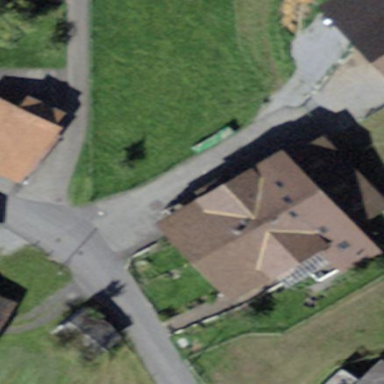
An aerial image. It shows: Farm building.